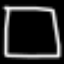
Label: square